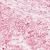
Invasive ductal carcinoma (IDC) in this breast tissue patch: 0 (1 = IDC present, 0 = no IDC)